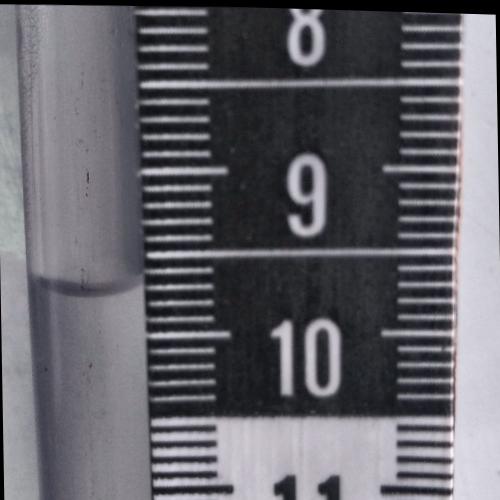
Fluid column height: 9.7 cm